【题型】选择题　【知识点】平面几何　【难度】easy
如图，$\triangle A'B'C'$ 是水平放置的 $\triangle ABC$ 的斜二测直观图，其中 $O'C' = O'A' = 2O'B'$，则以下说法正确的是( \quad )

A. $\triangle ABC$ 是钝角三角形

B. $\triangle ABC$ 是等边三角形

C. $\triangle ABC$ 是等腰直角三角形

D. $\triangle ABC$ 是等腰三角形，但不是直角三角形
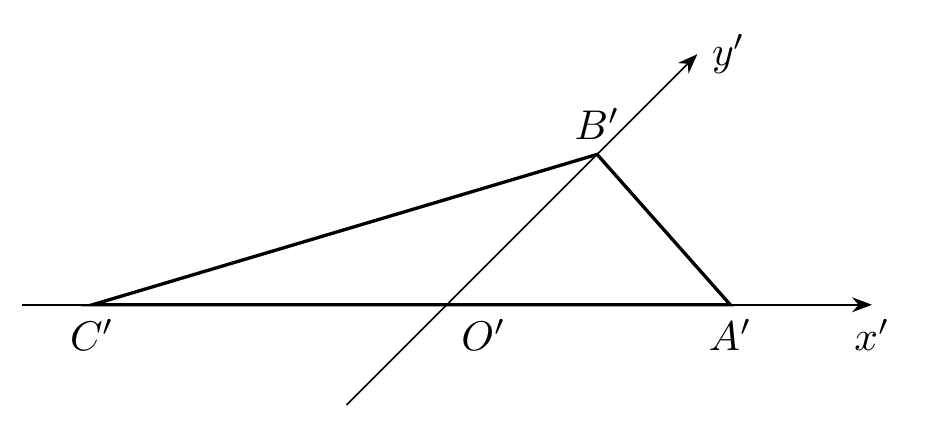
【解答】
解析：C 将其还原成原图，如图：

设 $A'C' = 2$，则可得 $OB = 2O'B' = 1$，$AC = A'C' = 2$，从而 $AB = BC = \sqrt{2}$，所以 $AB^2 + BC^2 = AC^2$，即 $AB \perp BC$，

故 $\triangle ABC$ 是等腰直角三角形.故选 C.

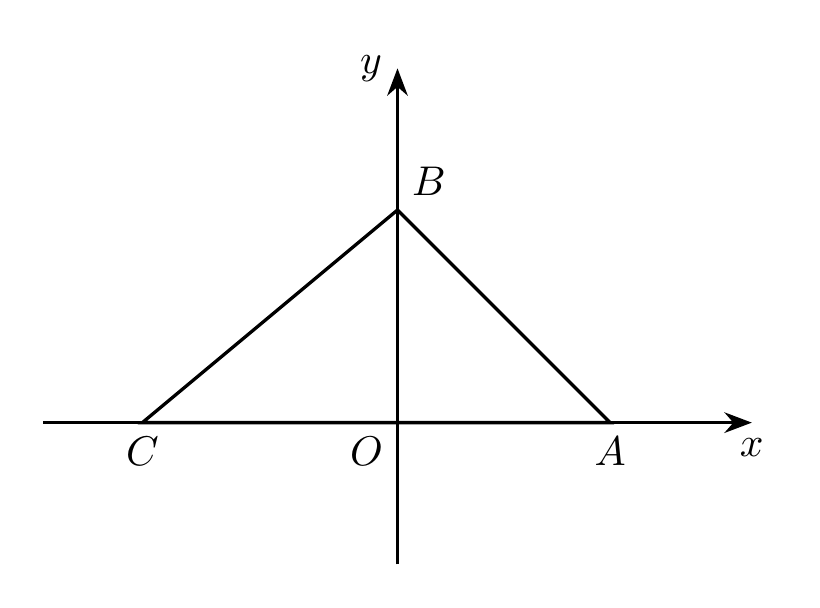